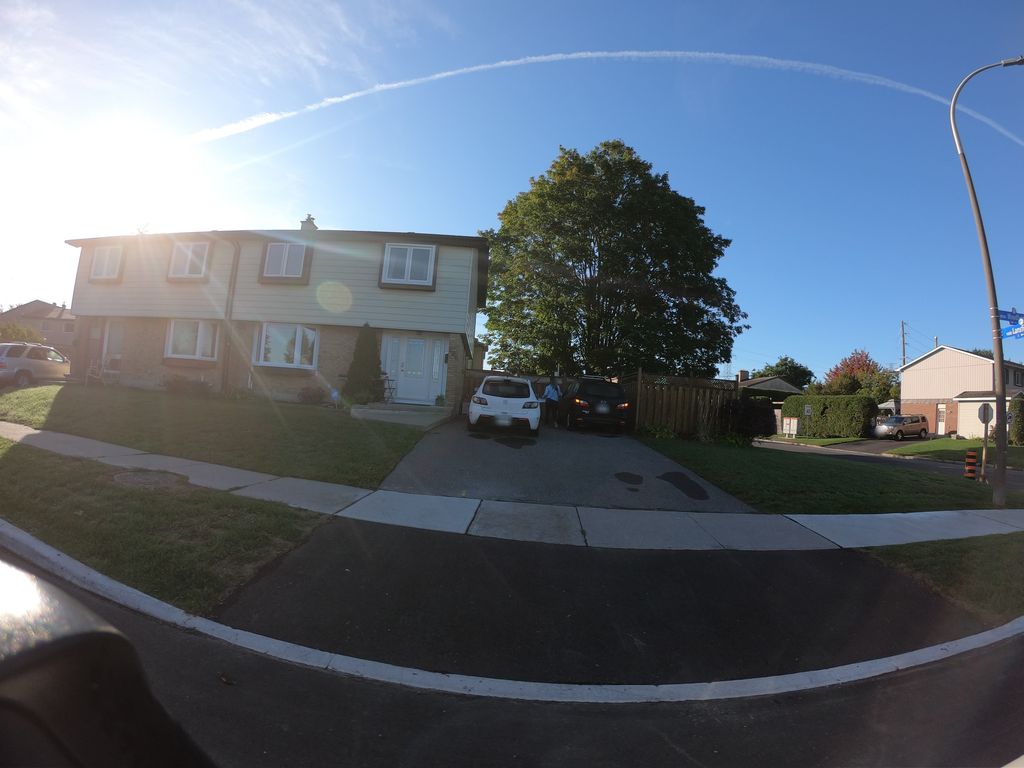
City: ottawa-gatineau